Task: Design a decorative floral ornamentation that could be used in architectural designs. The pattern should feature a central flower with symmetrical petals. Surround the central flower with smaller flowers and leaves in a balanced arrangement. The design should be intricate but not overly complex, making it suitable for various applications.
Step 310:
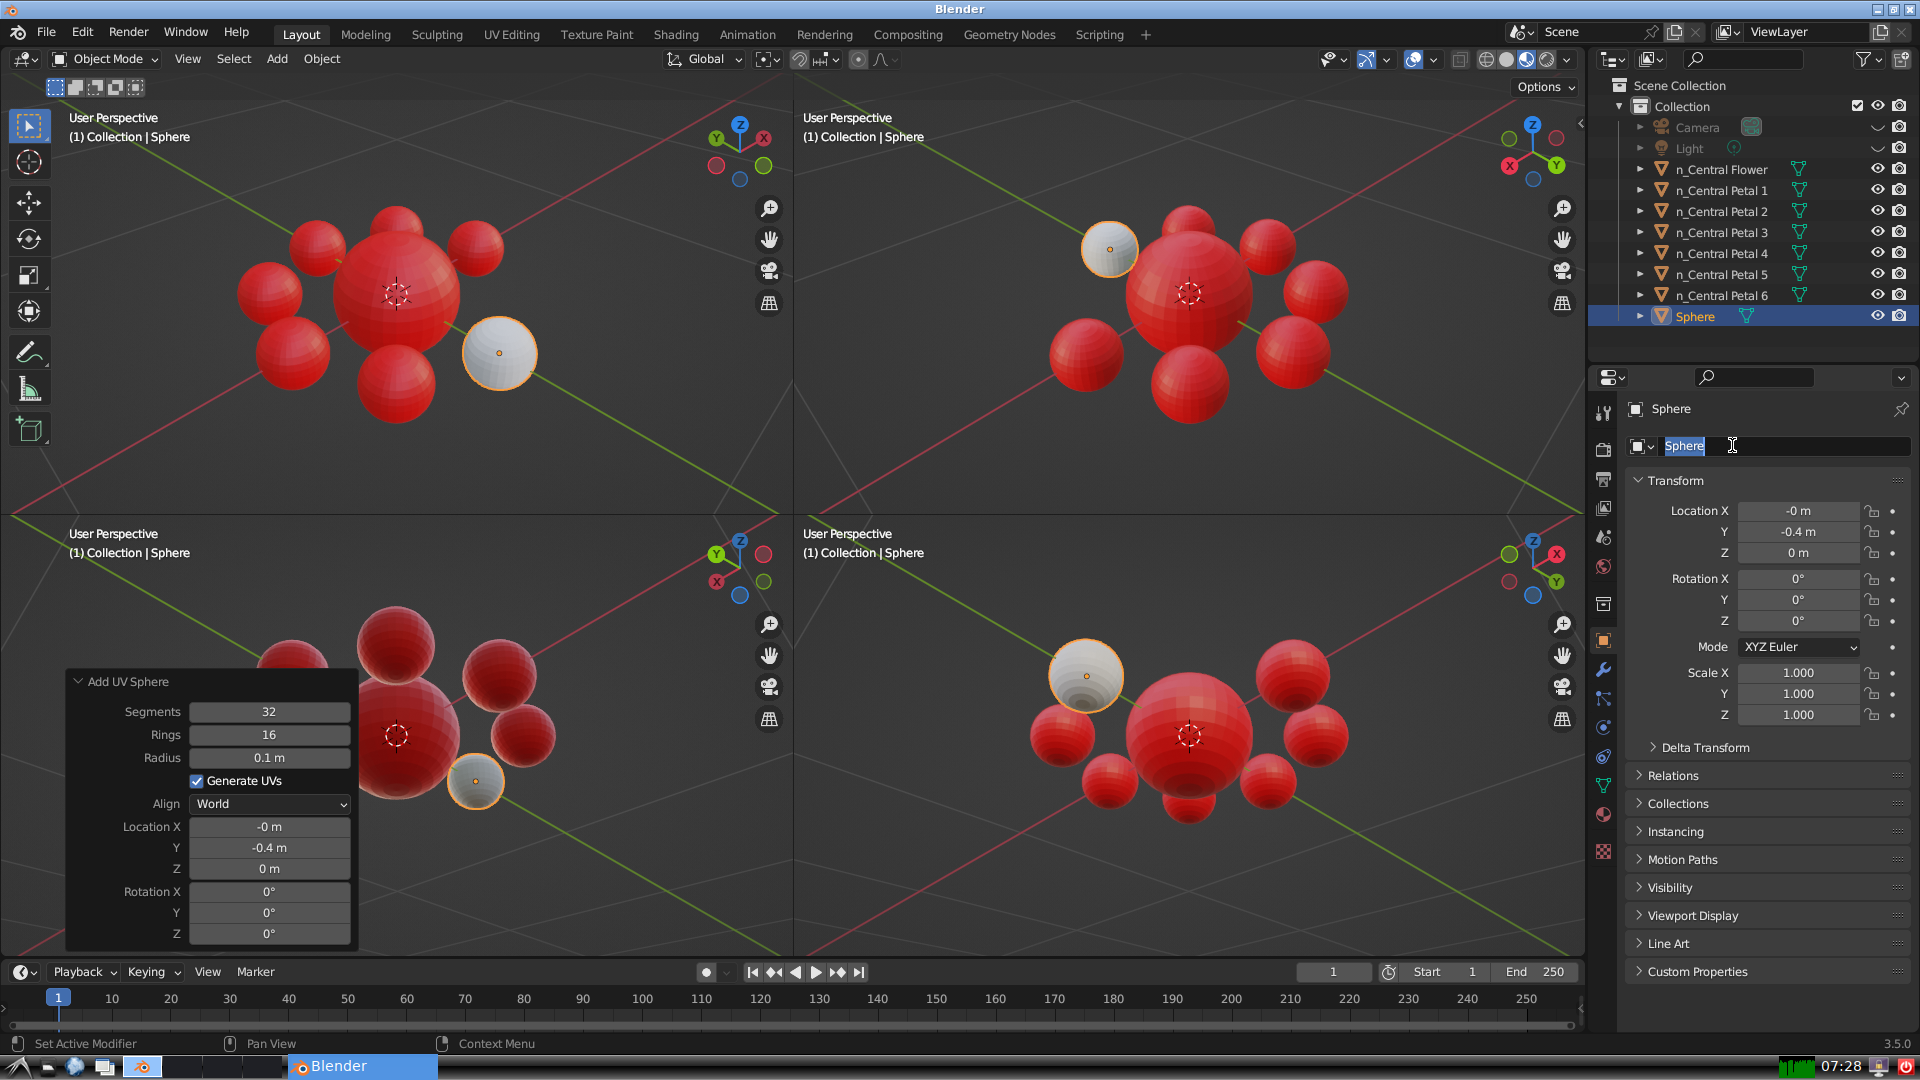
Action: input_text: n_Central Petal 7